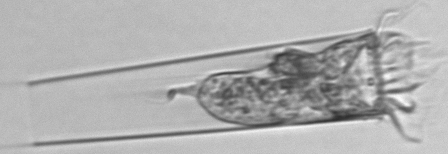
Label: Eutintinnus